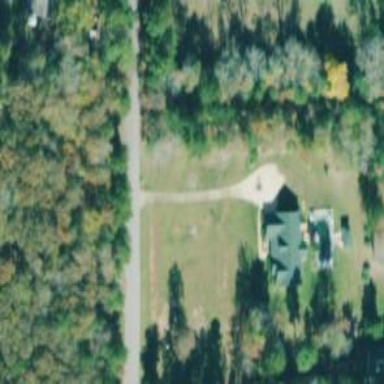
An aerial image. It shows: Driveway.